Question: I was trying to copy an <URL> and style it a little more, so I would understand the details. Also, I applied a class-oriented approach, as this is required by the client for the project.
I am not quite sure where I went wrong when copying it, but when I finally got it to display something, my paths from node to node look rather strange.

So, what my question is now: why?
the code should do the same as the site's above, and when looking at the curve in the inspector, the 'd' attribute of the path looks the same as in the example.
'''
<path d="M428.57142857142856,180C428.57142857142856,270 285.7142857142857,270 285.7142857142857,360" class="link">
</path>
'''
I create the diagonal in the constructor of my object.
'''
var TreeGenerator = function(nodes,links){
this.nodes = nodes;
this.links = links;
this.svg = d3.select("svg");
this.svg.attr("width",width);
this.svg.attr("height",height);
this.system = d3.svg.diagonal();
}
'''
And use it in a method later on.
'''
TreeGenerator.prototype.generateTree = function () {
var nodes = this.nodes;
var links = this.links;
//for every step of depth, there is a 180 step in y direction
nodes.forEach(function (d) {d.y = d.depth*180;});
//counting variable used later
var i = 0;
//nodes get selected
var node = this.svg.selectAll("g.node");
var nodewithdata = node.data(nodes, function (d) {
// for every node the id is returned
// if there is no id, an id is generated over ++i, and returned
return d.id || (d.id=++i);
});
//new group gets generated
var nodeEnter = nodewithdata.enter().append("g");
nodeEnter.attr("class","node");
nodeEnter.attr("transform", function (d) {
console.log("translation: "+d.y +", "+d.x);
return "translate(" + d.x + "," + d.y + ")";
});
//Rectangle gets inserted into the group
var rects = nodeEnter.append("rect");
//styling of Rects
this.styleRects(rects);
//Text gets inserted into the group
var texts = nodeEnter.append("text");
//styling of Texts
this.styleTexts(texts);
//links (not yet created)
var link = this.svg.selectAll("path.link");
var linkwithdata = link.data(links, function(d) {
return d.target.id;
});
console.log(linkwithdata);
//links (creation and display)
var enteredLinks = linkwithdata.enter().insert("path","g");
enteredLinks.attr("class", "link");
enteredLinks.attr("d",this.system);
}
'''
Is there a way to fix this problem and make these paths display as in the example?
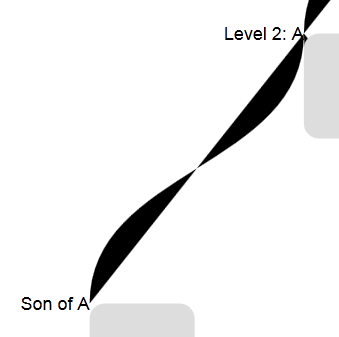
Answer: I'll make it official then...
The default value for 'fill' is black.
Set 'path {fill: none;}' in your CSS.